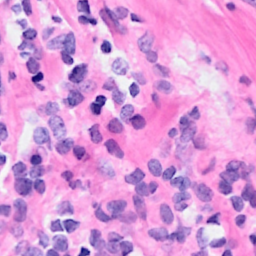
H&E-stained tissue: Breast